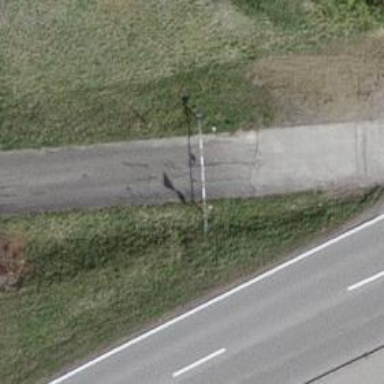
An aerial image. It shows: Lift gate barrier.